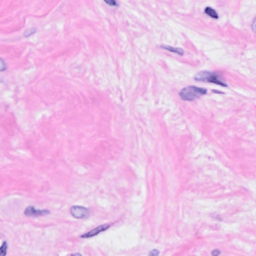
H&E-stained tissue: Breast